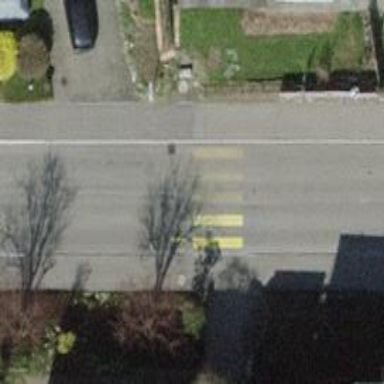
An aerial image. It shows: Footway made of paving stones.